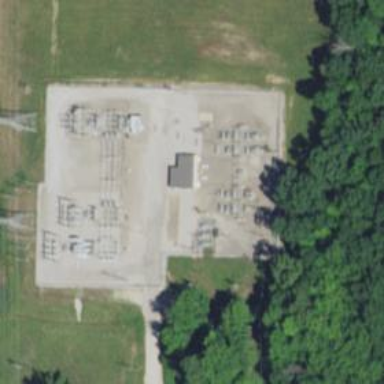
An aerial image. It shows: Switch used for power control.